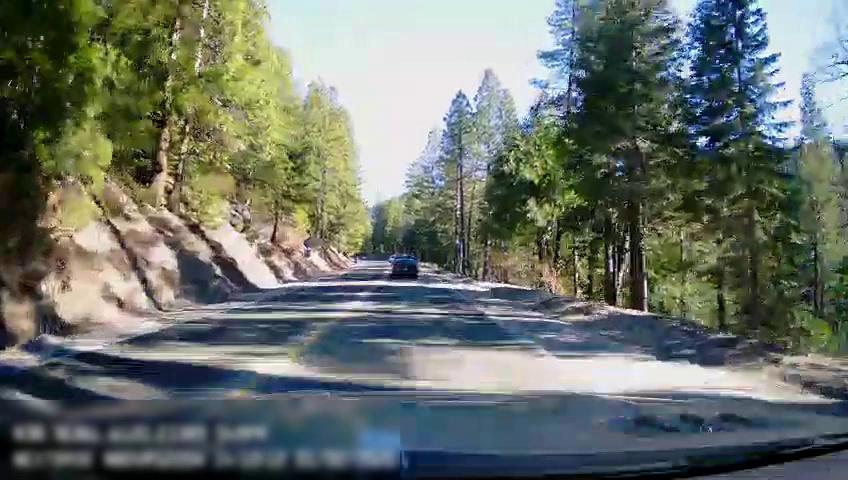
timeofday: Day
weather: Sunny
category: Drivable Space
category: Vehicles | Car
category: Lanes | Opposite Lane
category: Lanes | Current Lane
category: Lanes | Opposite Lane
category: Lanes | Current Lane